Question: I'm having an issue where IE7 simply will not display my DIV's properly..Firefox 3, Safari, Opera, Chrome, IE8 and even IE6 (with some JS help) display the page fine, but for some reason, in IE7 the footer seems to be...outside of the container. You can clearly see a gap between the footer and the #content div in the below screenshot. There is also some misalignment from the #information div down.

The link to the live site is: <URL>.
I can almost guarantee the issue is caused by my complete lack of understanding of CSS, so I apologize for the messy bloated markup.
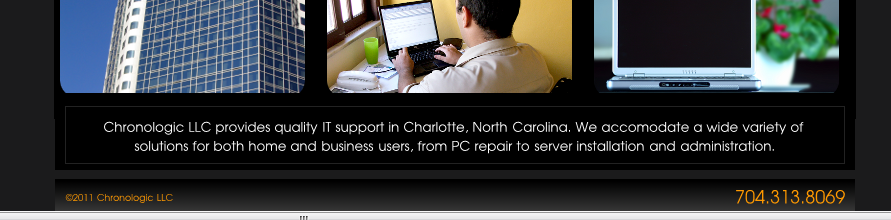
Answer: Just took a quick look, but you may want to rethink applying 'height: 100%' to div#container. Older versions of IE frequently don't behave as expected and take 100% to mean the width or height of the page, not the container that it is in. I can't verify this though without further investigation.